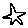
Label: star